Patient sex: M
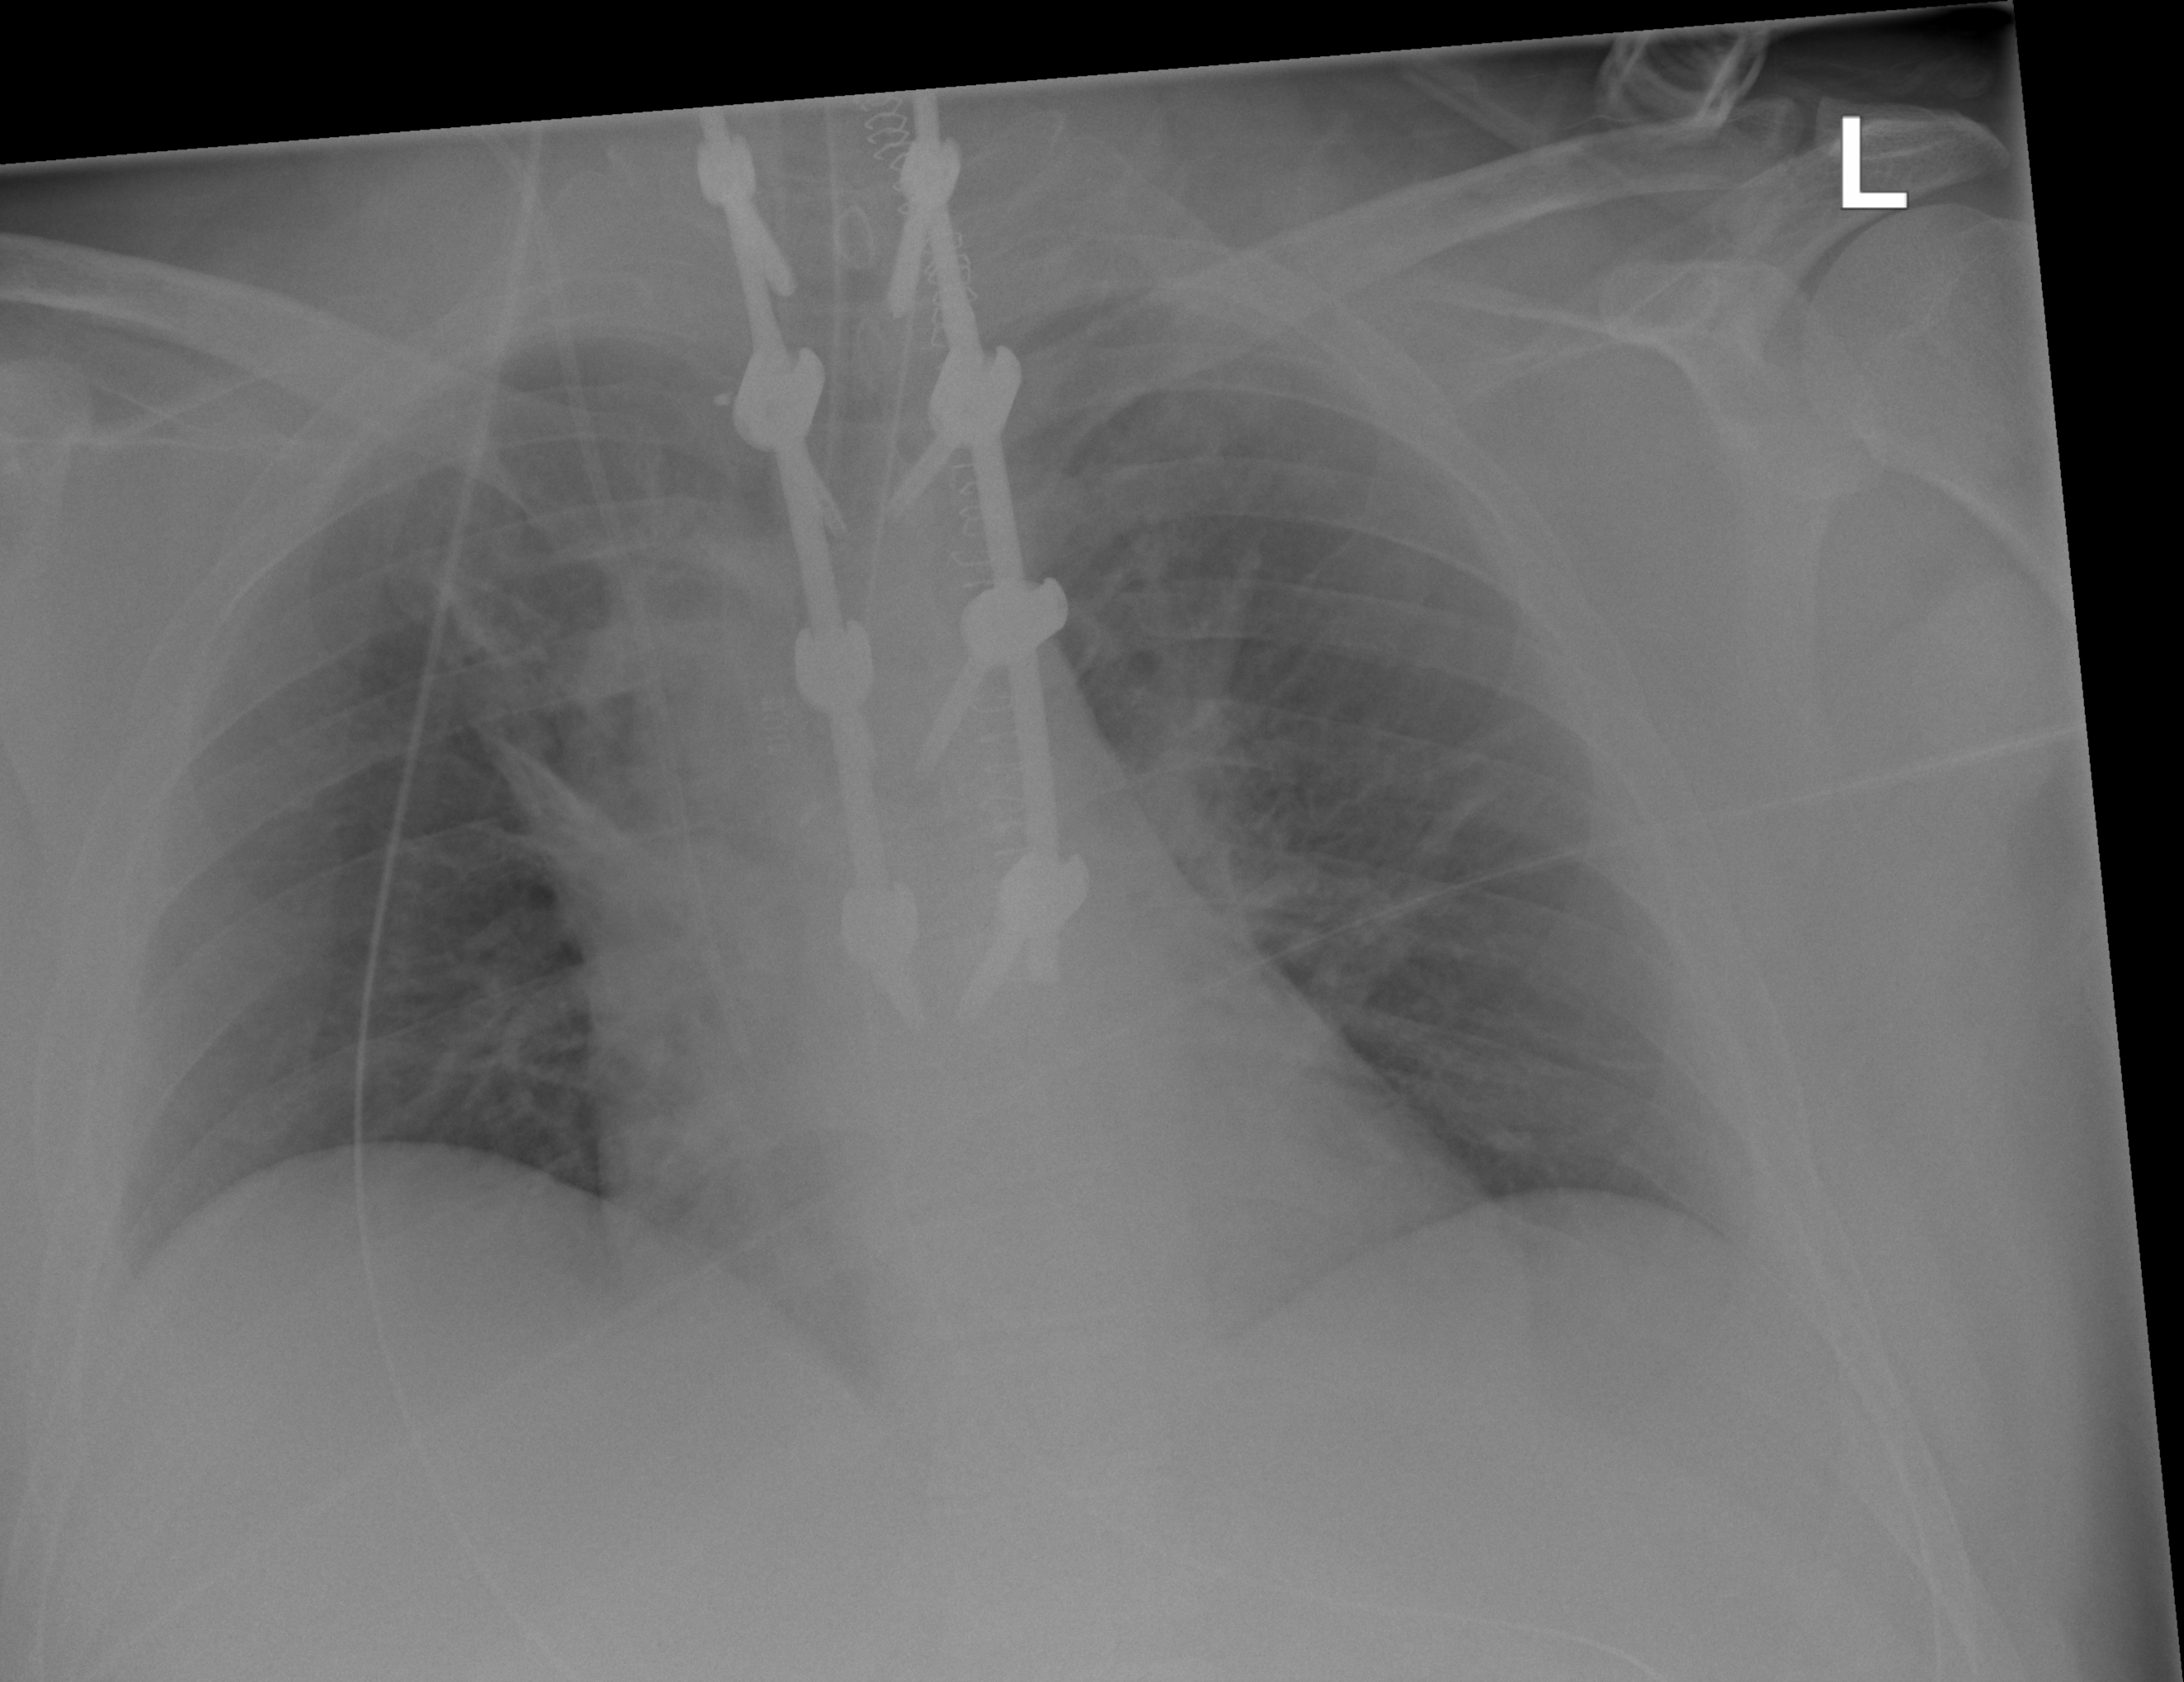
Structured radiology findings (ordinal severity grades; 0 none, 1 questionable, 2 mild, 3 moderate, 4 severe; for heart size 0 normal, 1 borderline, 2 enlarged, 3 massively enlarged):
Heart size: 1
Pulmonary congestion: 2
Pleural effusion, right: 0
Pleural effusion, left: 0
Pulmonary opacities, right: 0
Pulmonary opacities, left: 0
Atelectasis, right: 2
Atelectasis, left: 2